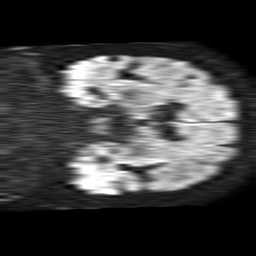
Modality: TRACE
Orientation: coronal
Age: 76
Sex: male
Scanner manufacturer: philips
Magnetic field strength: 1.5 T
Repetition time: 4.6 s
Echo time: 0.08517 s